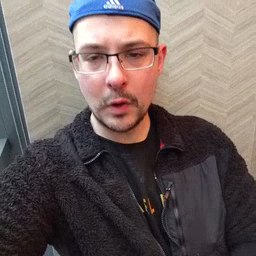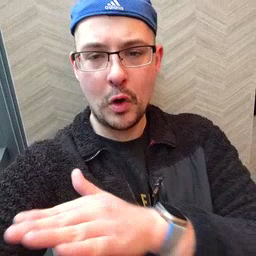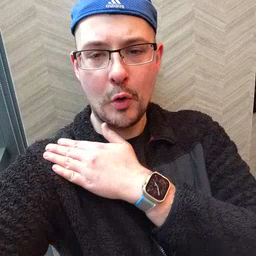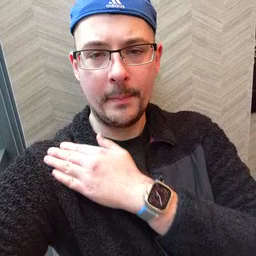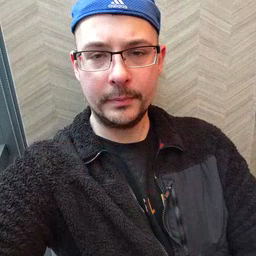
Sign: arm